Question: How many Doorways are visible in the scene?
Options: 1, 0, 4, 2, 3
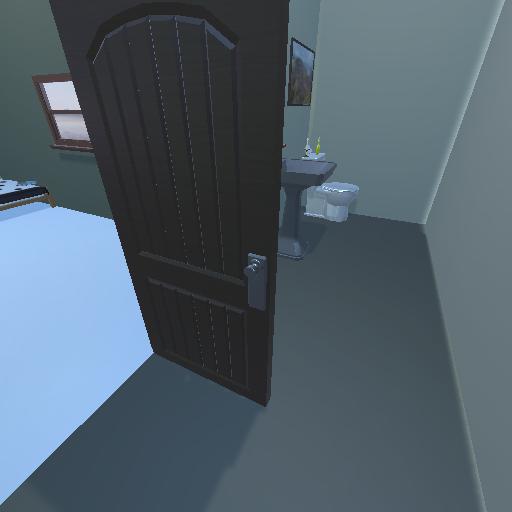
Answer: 1